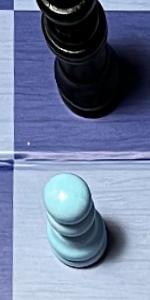
Label: Pawn_White